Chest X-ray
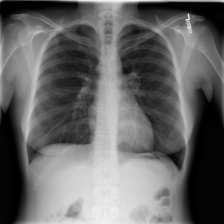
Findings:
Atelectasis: negative
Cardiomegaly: negative
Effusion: negative
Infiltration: positive
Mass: negative
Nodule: negative
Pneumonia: negative
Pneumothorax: negative
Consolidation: negative
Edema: negative
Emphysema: negative
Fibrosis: negative
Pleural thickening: negative
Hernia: negative